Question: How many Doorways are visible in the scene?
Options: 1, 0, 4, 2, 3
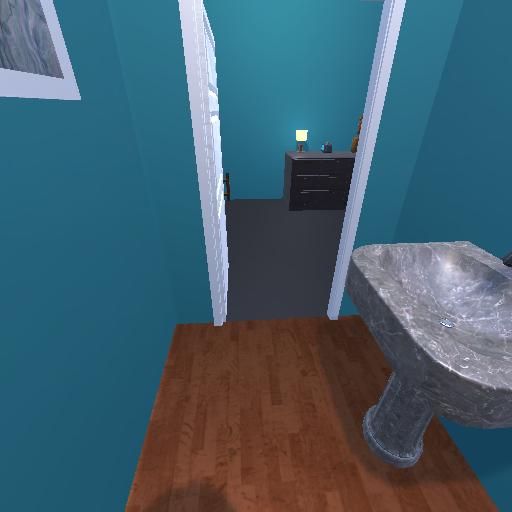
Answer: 1